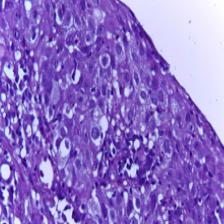
Diagnosis: OSCC